Question: I use Kalman filter for background/foreground separation as discussed in <URL>. Basically is implementing the following equations.
Where S-hat is estimated pixel background intensity. I have already implemented the above equations. I see that S-hat is following/close to the input image intensity value at s(x,y,ti), that means I assume, the implementation is correct. In that case, how to extract the foreground mask?
Thanks
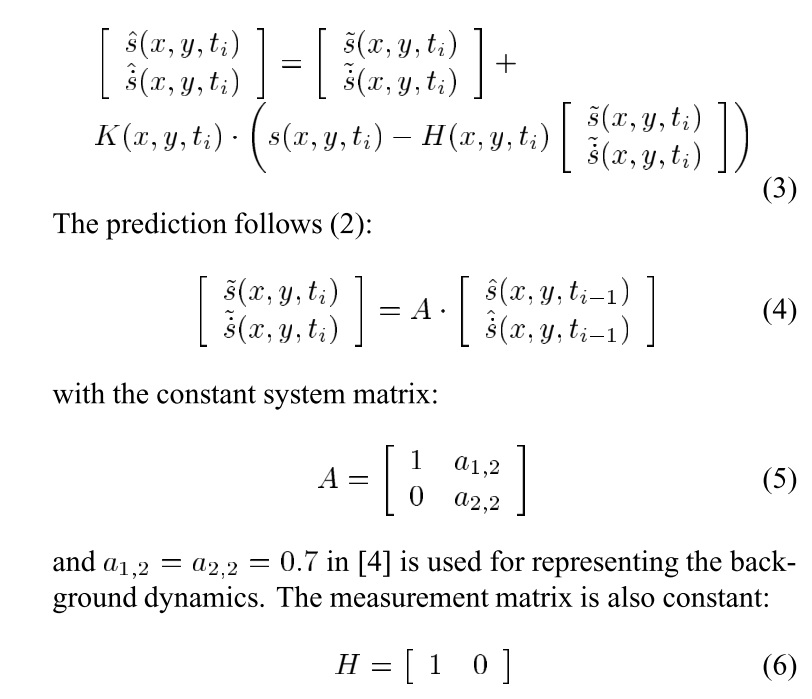
Answer: This question is answered perfectly well in the paper.
You find the map by checking if 's' and 's-hat' are close to each other. The below part of the paper has all the equations and a bit of commentary on how to choose the threshold.